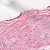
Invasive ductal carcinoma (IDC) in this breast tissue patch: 0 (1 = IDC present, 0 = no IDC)